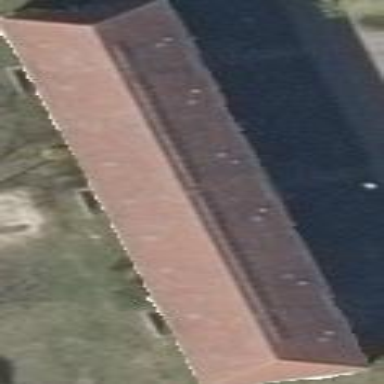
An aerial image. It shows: White building with hipped roof made of roof tiles.